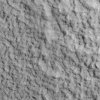
Atmospheric dust classification: not_dusty